Question: I am making a database with postgresql 9.1
Given tables:
'''
CREATE TABLE rooms(
room_number int,
property_id int,
type character varying,
PRIMARY KEY (room_number, property_id)
);
Insert into rooms values (1,1,double),(2,1,double),(3,1,triple)
CREATE TABLE reservations(
reservation_ID int,
property_id int,
arrival date,
departure date,
room_num int,
PRIMARY KEY(reservation_ID,property_id)
FOREIGN KEY (room_number, property_id)
);
INSERT INTO orders VALUES (1,1,2013-9-27,2013-9-30,1),
(2,1,2013-9-27,2013-9-28,2),
(3,1,2013-9-29,2013-9-30,3);
'''
I want to give 2 dates and check availability in between. So at the 1st column should apear:
1. all the dates between the given and
2. additional one column for every type of the room displaying the availability.
So my result, given 2013-9-27 & 2013-9-30 as input, must be sth like this:

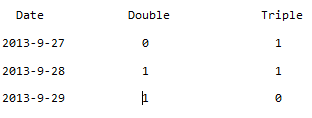
Answer: I think the best solution would be use both generate_series() and crosstab() to create a dynamic table. Moreover you can use a left join from a CTE to your data tables so you get better information. Something like:
'''
WITH daterange as (
SELECT s::date as day FROM generate_series(?, ?, '1 day')
)
SELECT dr.day, sum(case when r.type = 'double' then r.qty else 0) as room_double,
sum(case when r.type = 'triple' then r.qty else 0) as room_triple....
);
'''
But note that crosstab would make the second query a little easier.